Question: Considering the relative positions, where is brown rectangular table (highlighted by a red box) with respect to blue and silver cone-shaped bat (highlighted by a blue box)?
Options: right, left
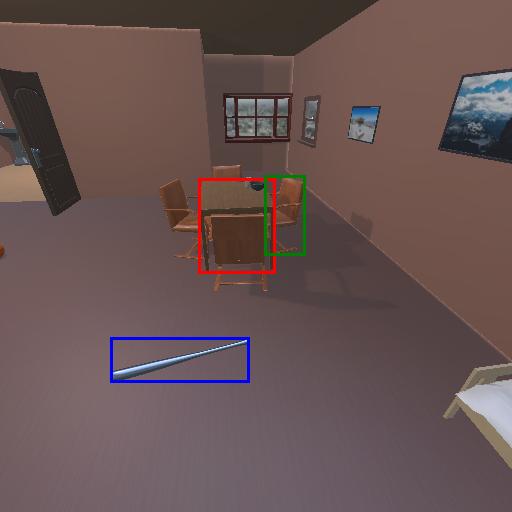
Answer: right